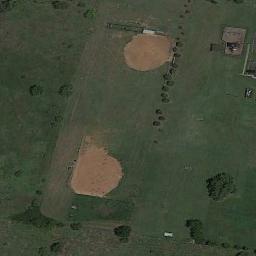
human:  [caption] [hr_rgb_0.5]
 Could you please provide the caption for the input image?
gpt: There are two baseball diamonds in the grass .

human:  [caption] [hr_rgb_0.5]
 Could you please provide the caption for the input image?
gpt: Two adjacent baseball diamonds on the lawn with some trees .

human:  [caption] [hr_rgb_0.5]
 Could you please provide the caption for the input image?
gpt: There are two baseball diamonds in the middle of grass covered with trees .

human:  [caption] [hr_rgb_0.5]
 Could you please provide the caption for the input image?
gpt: There is a muddy path by the baseball field .

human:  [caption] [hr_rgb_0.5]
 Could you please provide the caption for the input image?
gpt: Two baseball diamonds are surrounded by grass .